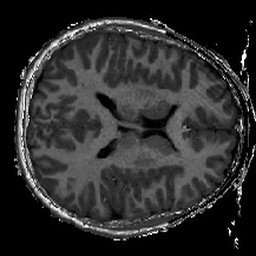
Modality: T1w
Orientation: axial
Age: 10
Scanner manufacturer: siemens
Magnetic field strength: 3 T
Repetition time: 2.4 s
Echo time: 0.00224 s